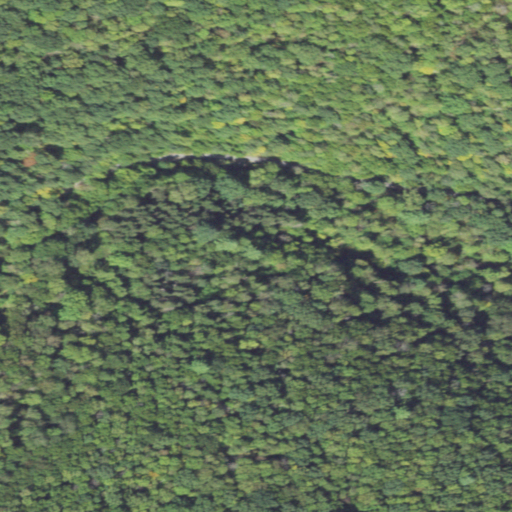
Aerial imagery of valley in Pennsylvania named Cole Draft containing deciduous forest, mixed forest, evergreen forest, and open development